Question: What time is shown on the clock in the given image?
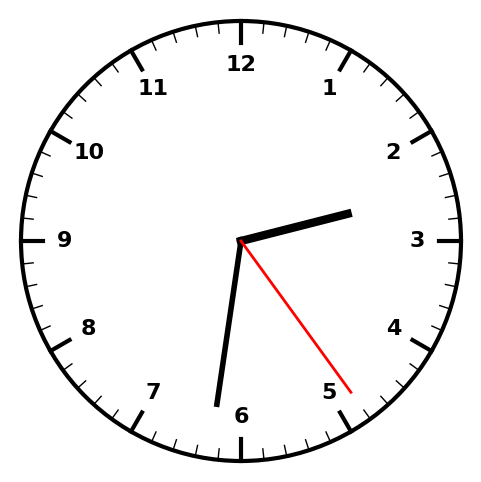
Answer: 02:31:24